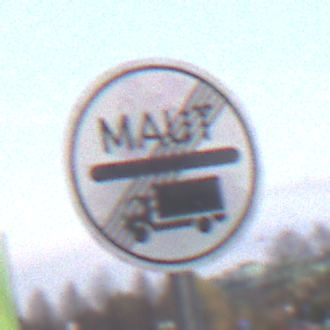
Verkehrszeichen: EndeMautpflicht
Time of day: MorningAfternoon
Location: Outdoor (Urban)
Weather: PartlyCloudy
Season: NotSpecified
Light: Natural